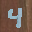
Label: 4